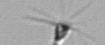
Label: Calciopappus